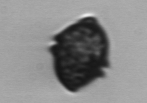
Label: Kryptoperidinium_triquetrum